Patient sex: M
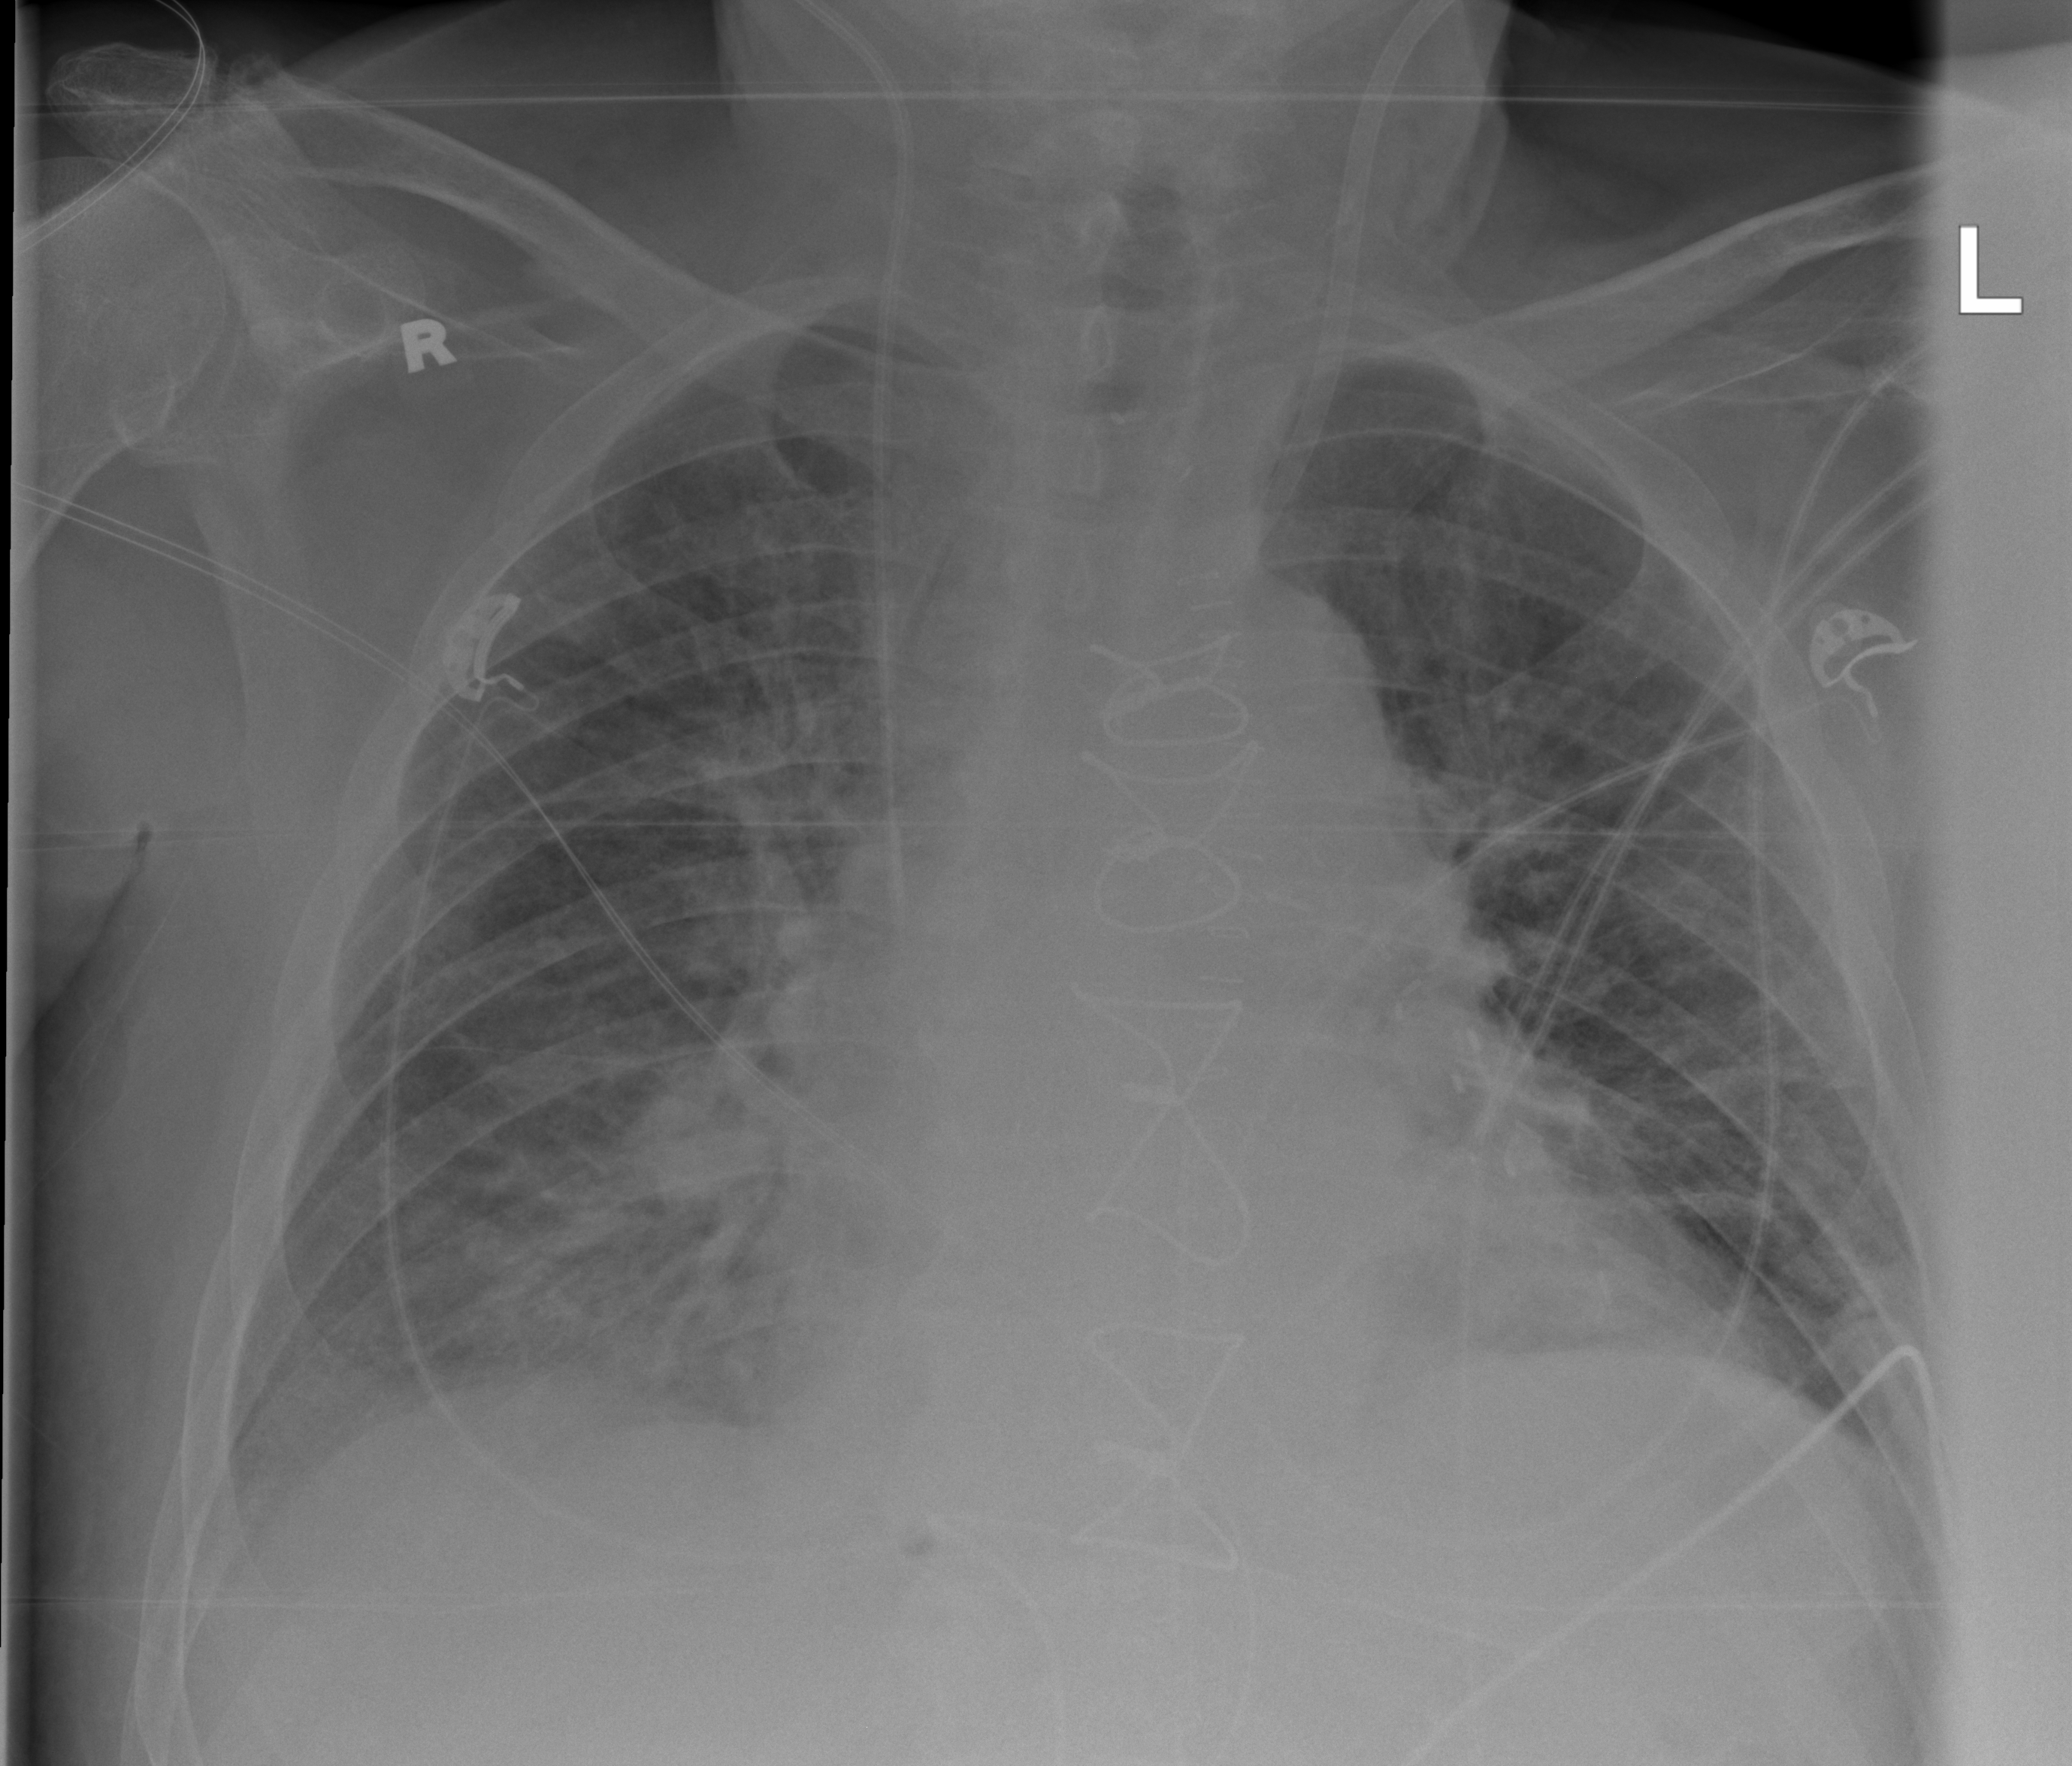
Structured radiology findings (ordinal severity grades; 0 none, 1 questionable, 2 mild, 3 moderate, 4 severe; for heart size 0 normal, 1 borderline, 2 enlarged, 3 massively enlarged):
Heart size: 2
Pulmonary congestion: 2
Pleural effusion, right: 2
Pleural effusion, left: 0
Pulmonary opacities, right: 2
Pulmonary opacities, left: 0
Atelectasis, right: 2
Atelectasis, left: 2